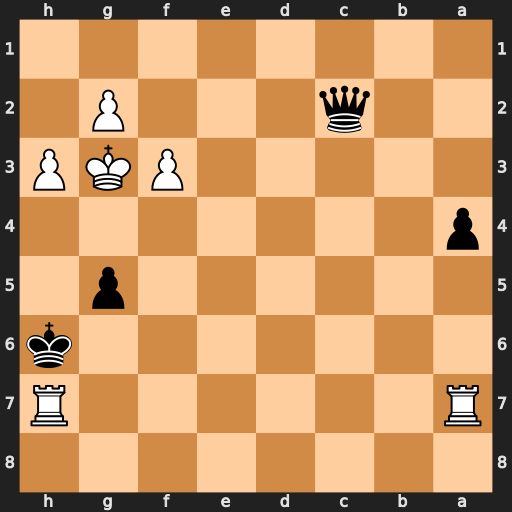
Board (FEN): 8/R6R/7k/6p1/p7/5PKP/2q3P1/8
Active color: b
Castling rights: -
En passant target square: -
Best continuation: Qxh7 Rxa4 Qc7+